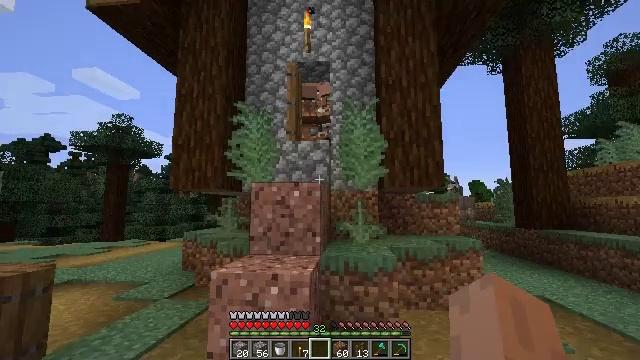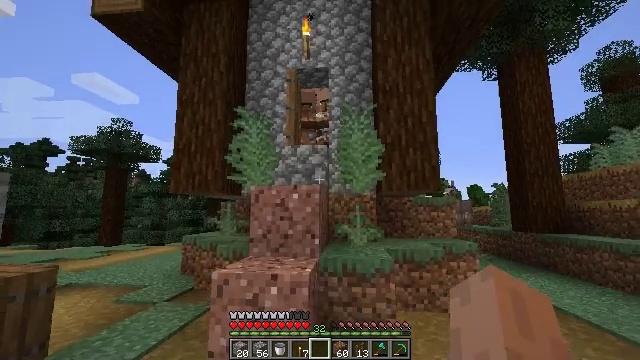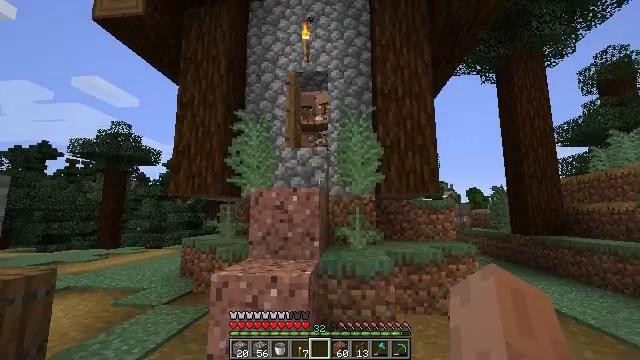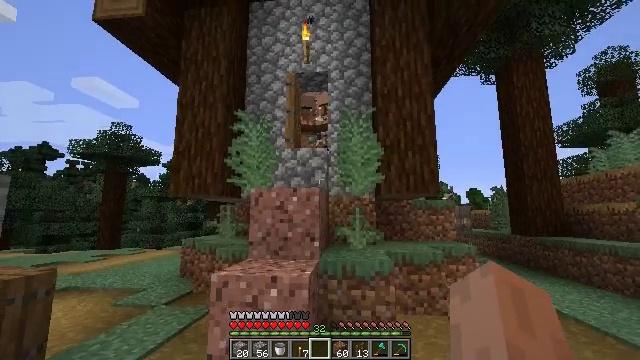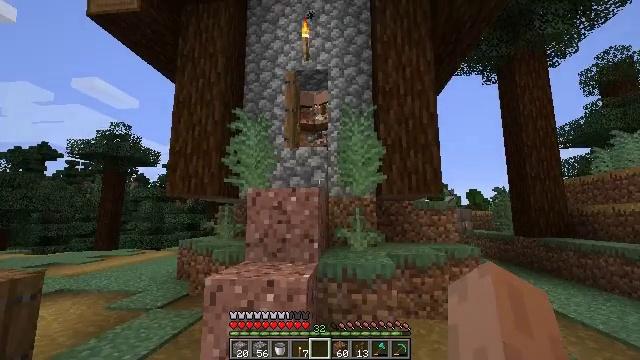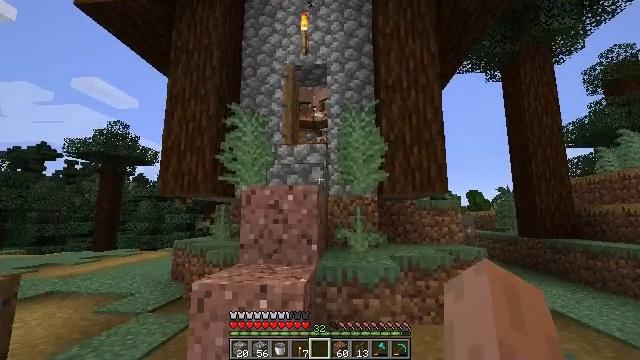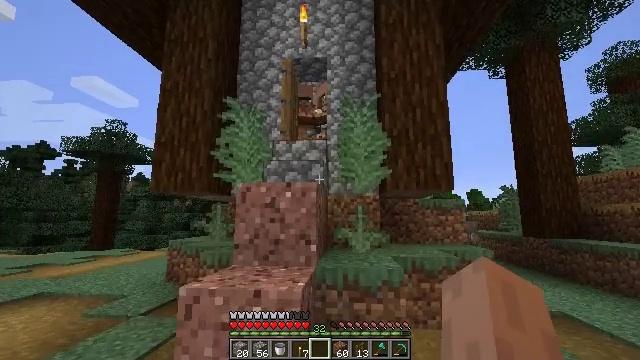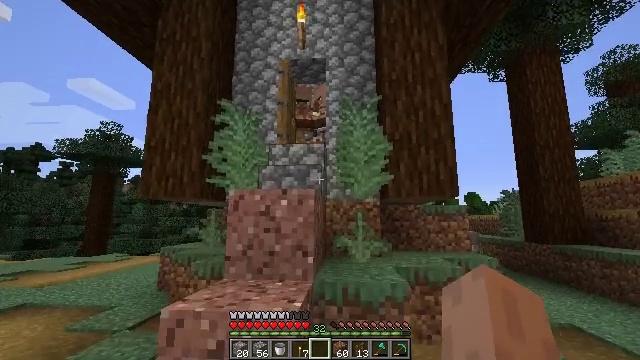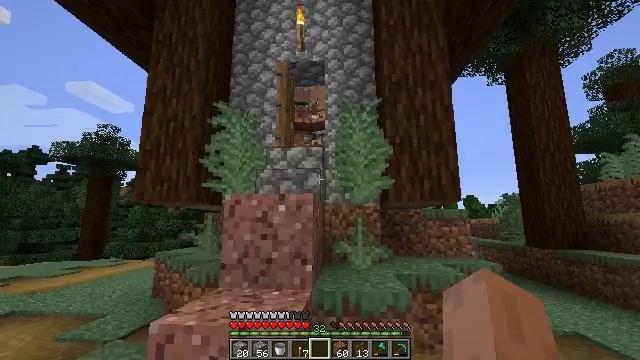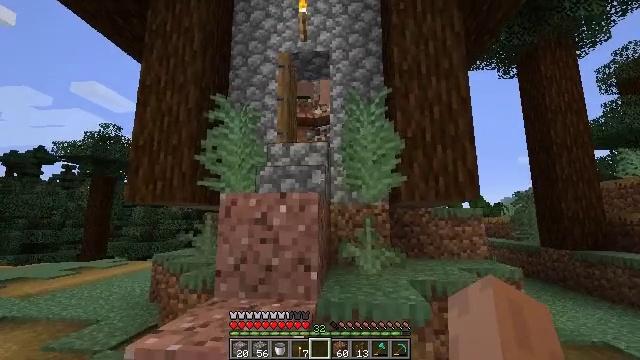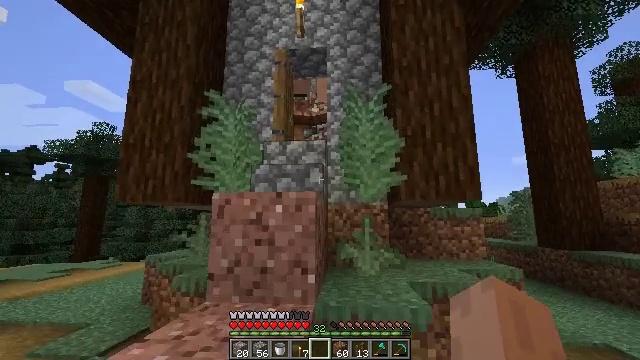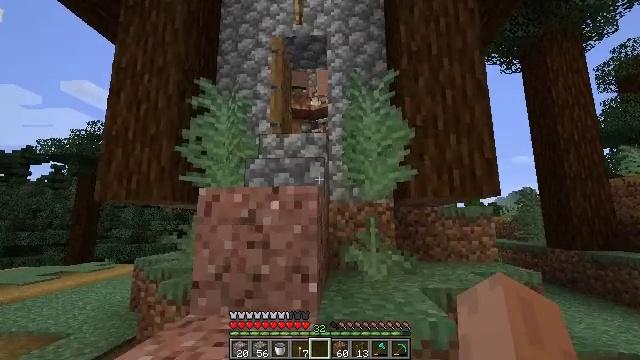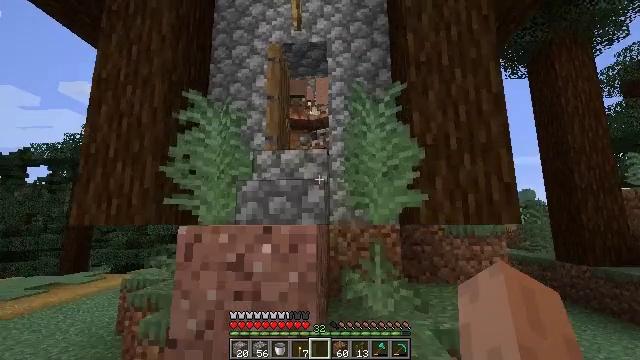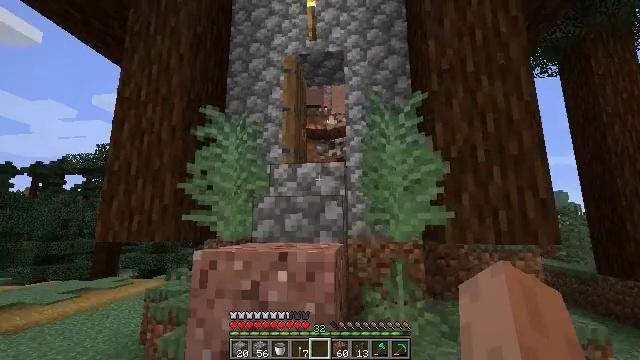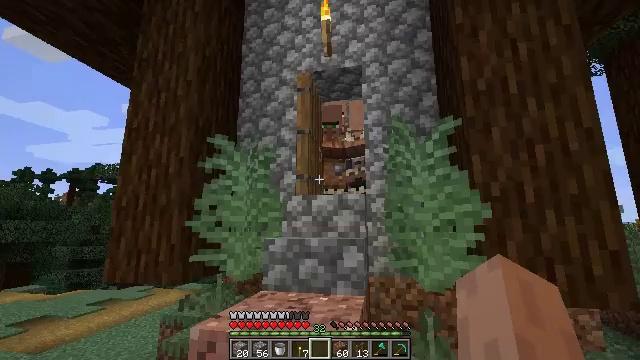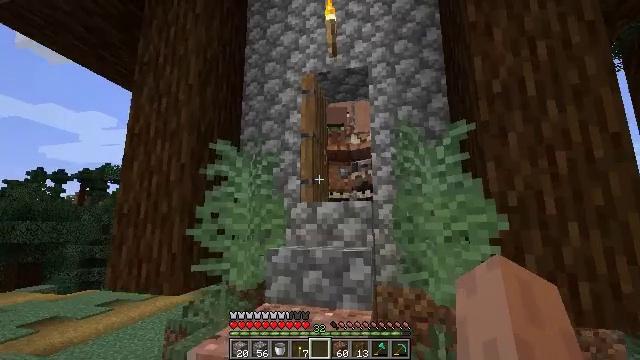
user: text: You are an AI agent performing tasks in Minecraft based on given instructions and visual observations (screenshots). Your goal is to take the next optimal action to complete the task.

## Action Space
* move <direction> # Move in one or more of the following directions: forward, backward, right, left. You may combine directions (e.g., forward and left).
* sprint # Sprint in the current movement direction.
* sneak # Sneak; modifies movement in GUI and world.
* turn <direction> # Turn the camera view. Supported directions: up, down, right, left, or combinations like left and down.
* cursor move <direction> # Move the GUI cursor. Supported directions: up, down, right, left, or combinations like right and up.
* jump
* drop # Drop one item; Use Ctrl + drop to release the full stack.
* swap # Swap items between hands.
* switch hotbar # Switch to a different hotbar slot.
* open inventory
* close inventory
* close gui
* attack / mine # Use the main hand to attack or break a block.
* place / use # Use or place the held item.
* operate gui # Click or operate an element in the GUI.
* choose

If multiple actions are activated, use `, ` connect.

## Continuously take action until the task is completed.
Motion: motion action
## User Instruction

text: Remove the existing composter.
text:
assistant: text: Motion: no_op
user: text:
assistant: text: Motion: no_op
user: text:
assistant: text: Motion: move forward
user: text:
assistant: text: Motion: move forward
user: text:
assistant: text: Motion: move forward
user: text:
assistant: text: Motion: move forward
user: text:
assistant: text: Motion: move forward
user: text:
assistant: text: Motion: move forward
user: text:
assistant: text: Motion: move forward
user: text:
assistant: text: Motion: move forward
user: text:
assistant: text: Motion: move forward
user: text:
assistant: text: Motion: move forward, jump
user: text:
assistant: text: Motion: move forward, turn left, jump
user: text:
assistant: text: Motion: move forward, turn left, jump
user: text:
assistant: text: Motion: move forward, turn left, jump
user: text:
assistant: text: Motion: move forward, jump
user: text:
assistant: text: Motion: move forward, jump
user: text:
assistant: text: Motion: move forward, jump
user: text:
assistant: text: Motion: move forward, jump
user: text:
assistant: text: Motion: move forward, jump
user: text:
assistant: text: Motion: move forward, turn right, jump
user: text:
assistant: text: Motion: move forward, jump
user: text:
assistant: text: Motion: move forward, jump
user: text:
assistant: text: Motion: move forward, jump
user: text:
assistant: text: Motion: move forward, turn down, jump
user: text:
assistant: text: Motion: move forward, turn down, jump
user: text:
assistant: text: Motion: turn left and down
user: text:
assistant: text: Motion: turn left and down
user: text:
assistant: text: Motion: no_op
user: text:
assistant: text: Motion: no_op